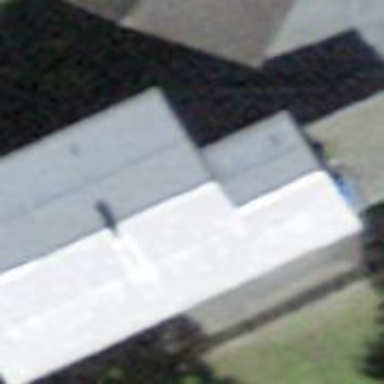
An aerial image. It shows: Detached building.